Question: My application is developed using Zend 1.11 that was working fine in Linux. As per the requirement, i moved the application to Windows 7 that is having IIS 7, PHP 5.4.39, MSSQL Server 2012.
The issue is that after submitting login credentials, user is not redirected to home page but stays on the same (login) page. After debugging the source code, i came to know that user is authenticated from the database successfully but upon redirecting the user to index controller, user is sent back to login page. No error is being displayed by the application even iis log doesn't show any error.
I thought it might be the issue related to URL Rewriting. Therefore, I got "URL Rewrite" module installed on IIS and imported the .htaccess file to get equivalent URL rewrite rules to be added in web.config file, but it did not work either.
In my application session is being saved into database. I can not change it to be saved on the server(file) as this is an existing application. But session is being written and read into/from database successfully. Only thing I guess the reason that session gets expire on page redirect. But not sure how to fix this.
Any help would be greatly appreciated.
Cookie is being generated as depicted below

Am i missing in terms of configuration of cookies/session in IIS? What is the ideal configuration for Session and Cookies in php.ini when using IIS web server?
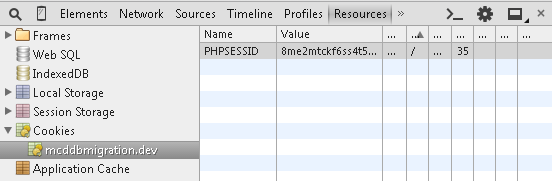
Answer: After debugging the source and web references, i came to know that the actual issue was that session data was not being deserialized by PHP engine and that's why session was not being constructed properly. Therefore, user was being redirected back to the login page.
So, the actual solution is provided at <URL>